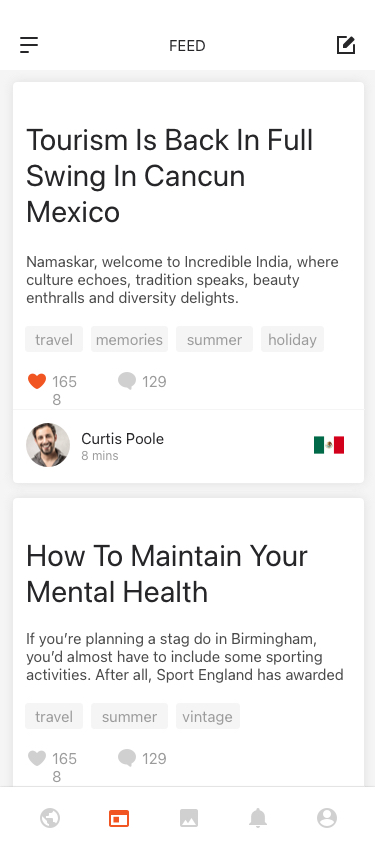
Text in this UI design:
Curtis Poole
8 mins
1658
129
Namaskar, welcome to Incredible India, where culture echoes, tradition speaks, beauty enthralls and diversity delights.

Bounded by the majestic Himalayan ranges in the north and edged by an endless stretch of golden beaches, India is a vivid kaleidoscope of landscapes, magnificent historical sites and royal cities, misty mountain retreats, colorful people, rich cultures and festivities. The timeless mystery and beauty of India has been waiting for you for 5000 years, always warm and inviting, a place of infinite variety – one that favors you with different facets of its fascination every time you visit India.

visit the four corners of India: North India, South India, East India, West India

North India – Land of Romance

You’ve arrived at Delhi. The months of planning and curiosity are over; you’re actually in India. Every experience, every sound, every smell shouts that you’ve arrived somewhere magical, somewhere Special. It is here that the deep love of one man for one woman created the Taj Mahal; where the King of Kings ruled; where the sacred Ganges flows past holy cities; where the Himalayas stand silent and magnificent; where 5000 years of culture waits to be absorbed.

Delhi – the Old and the New

Delhi is above all an historic city, an elegant capital, content to leave to Calcutta and Bombay the roles of commercial and business supremacy. It is in fact really two distinct cities; the energy and colour and the thronged bazaars and Moghul architecture of Old Delhi contrast with the formal splendour of New Delhi, whose wide boulevards offer ever-changing perspectives of Lutyen’s landscaped city. Delhi has several world-famous luxury hotels, with the comfort and style to ensure relaxation after your journey; from here, set forth to experience the sights and sounds of the city. The gracious Red Fort, the Jama Masjid (the largest mosque in India), the Qutab Minar complex with its soaring tower – all are waiting to be explored. Allows some time to wander round the inexpensive modern shops and handicraft centres. Magicians and dancing bears entertain crowds in the marketplaces, while fortune tellers may offer glimpses of the future. The heat of the day gives way to balmy evenings; enjoy a meal in one of the many splendid restaurants, the exotic music of sitars and veenas and the subtle rhythms of the tabla accompanying the delicious cuisines from throughout the country. Flights and trains and buses run from Delhi all over north India, so it is always easy to reach the next destination.

West India – The Warm West

After the vibrant atmosphere of Bombay, allow the palm-fringed beaches of Goa to warm your spirit in the sun and relax your mind. Or meditate in cool and ancient Buddhist caves tunneled out of solid rock on the craggy hillsides – a dramatic contrast from the colourful fairs and festivals in unspoiled Gujarat. The choice is once again tremendous in this land that offers everything.

Mumbai – Gateway of India

There is a powerful life force at work in this thriving, modern commercial city, with its plate-glass skyscrapers and hectic colorful street life. The pace and confusion is vibrant, with businessmen hurrying to work, hooting traffic, fisherwomen in their bright sarees and ‘tiffinwallahs’ hurrying with their metal containers to deliver the businessman’s lunch direct from his home to his office. After relaxing on Chowpatty beach under the cool evening sky, sipping refreshing milk from a large green coconut, you will start to love Bombay. You will feel ready to visit the elegant and world famous Taj Mahal hotel for a delicious snack or drink while watching the sunset over the many boats in the harbour. In the luxury and quiet of a hotel room, sightseeing can be planned. Consider a visit to the lofty Hanging Gardens next door to the intriguing Towers of Silence; or maybe win a million at the beautiful Mahalaxmi Racecourse, one of the finest in India. A glamorous day visiting the famous Bombay film studios can be arranged, and perhaps a chat with one of the many film stars. Relive the ancient stories of the Hindu gods sculpted on the walls of caves at Elephanta. This well known island, where monkeys scamper across your path, is a short and pleasant boat ride from the famous landmark in Mumbai – the Gateway of India. When ready to leave this city of tycoons, commerce, skyscrapers and film stars, prepare for adventures of a very different kind which await at its doorstep.

South India – A Heritage of Centuries

The delightful south; almost untouched by invasions throughout its history, the Indian heritage is more intact here than in other regions of the country. This is a land of temples, a land of the devout where new wonders await – the profusion of orange flowers, the shade of the banyan tree, and the soft beat of distant drums as yet another festival starts…

Chennai – A Kaleidoscope of Moods Chennai is the centre of the Hindu tradition of Bharata Natyam (classical dancing) the art of temple sculpture also comes from this part of the country, and gives expression to both the devoutness and the artistic skills of the Tamil people. Chennai is the home of the ancient Dravidian civilisation, one of the oldest articulate cultures in the world. It is a city where the landscape of the past lives easily with more recent history. This busy, efficient metropolis is a good centre to plan a journey over South India. Make use of the international and domestic airport and the massive network of trains and buses. The friendliness, sincerity and colourfulness of the people can slowly be absorbed while taking a stroll over the sandy stretch of beach known as the Marina, or visiting Fort St. George, built by the British East India Company. So many of the street names reflect the city’s long association with other cultures; China Bazar Road, Armenian Street, Portuguese Church Street for instance. In 78 AD, the Apostle St Thomas was martyred in the city, but the Christian faith now finds graceful expression in the many churches, particularly the San Thome Cathedral. View the whole panorama from the Chennai lighthouse, or experience the culture from ground level in the temples, art galleries or museums. Head off in any direction from Chennai – even east, across the Bay of Bengal by boat or plane to Port Blair in the Andaman Islands; a paradise archipelago, lush and forested, home of some of the most exotic plant-life in the world. The crystal clear waters shimmer with tropical fish, and the islands are famous for their corals and water-sports facilities. North of Chennai is the large state of Andhra Pradesh, rich in archeological and architectural treasures. The capital, Hyderabad, was once the seat of the fabled Nizams. The Charminar is a national symbol, and the Salar Jung Museum a rich repository of the Raj.

East India – Excitement and Tranquillity

In no time at all the stimulating bustle and heat of Calcutta is left far behind, opening out to the cool and luscious mountains of refreshing Darjeeling. Encounter the mighty range of the Himalayas in Sikkim, the one-horned rhinoceros in wonderful wildlife reserves, then dream of a forgotten age in the ancient holy towns on the plains of rural India.

Discover the Soul of Calcutta

Calcutta is the largest city in India, indeed one of the largest in the world. Established as a British trading post in the 17th century, the city rapidly grew, acquiring a life and vibrancy of its own. Its glory is still reflected in the buildings of Chowringhee and Clive Street, know as Jawaharlal Nehru Road and Netaji Subhash Road respectively. It is a city which leaves no-one indifferent-fascinating, effervescent, teeming with life, peoples, cultures. The impact can be a shock at first; the rickshaws, cars, brightly painted lorries, trolley buses, the cries of the street vendors, labourers hard at work on the construction of the vast underground railway, the noise and colour of the huge New Market, the bustle of the crowds…but soon the jumbled impressions will sort themselves out. Central Calcutta is best viewed in perspective around the rolling green of the Maidan, 3 square kilometres of parkland where the early-morning yoga sessions provide for the city dwellers a relaxation from the stresses of urban life. For relaxation of another kind, visit the Indian Museum, one of the finest in Asia. Other attractions include the huge white marble Victoria Memorial, the Octherlony Monument and the headquarters of the Rama Krishna mission. To the north of the city is the silent beauty of the Belur Math and, across the river, the Botanical gardens (with a 200 years old Banyan tree, reputedly the largest in the world) and the Kali temple of Dakshineshwar.
travel
memories
summer
holiday
Tourism Is Back In Full Swing In Cancun Mexico
Curtis Poole
8 mins
1658
129
If you’re planning a stag do in Birmingham, you’d almost have to include some sporting activities. After all, Sport England has awarded Birmingham the title National City of Sport. Situated just west of the center of England, this sporting city offers a wide range of stag do activities for the bachelor party that’s looking for something a bit unique and a lot active.

While no one is suggesting that you leave off the traditional naughty doings that have been a part of the pre-wedding festivities since early Greek times, these days the stag do is more often a full-bodied stag weekend with activities planned for day and night. A Birmingham stag do gives your party the chance to take in a day at the races, compete in races of your own, bust a gut laughing at some of the finest comedy in the UK, and then get up in the morning to head out for a full day of off-road karting, paintball tournaments, quad biking or whitewater rafting.

If you’re looking for a Birmingham stag do activity that will provide some unusual souvenirs for the lucky stag, how about an afternoon at the Birmingham greyhound track? In addition to giving him (and the rest of your lot) a chance to pad your pockets before a night out with the lovely strippers, you can name a race to commemorate his last hurrah. By making arrangements in advance through a UK tour operator, your stag do can boast its very own greyhound race, complete with private box and bar, race cards printed with the name of your race and a photo of the cup for your race being presented to the winnner. That’s a Birmingham stag do deal that’s tough to beat and impossible to forget.
travel
summer
vintage
How To Maintain Your Mental Health